Question: I have messed up with some of the settings in my XCode project and now when ever I try to find a text in project the finder window is coming as blank. I have quit my XCode and restarted my Mac multiple times but still this problem persists. This behavior is quite weird as it is happening only in a particular project and in rest of the project it is working fine. Please see the screen shot for the reference.
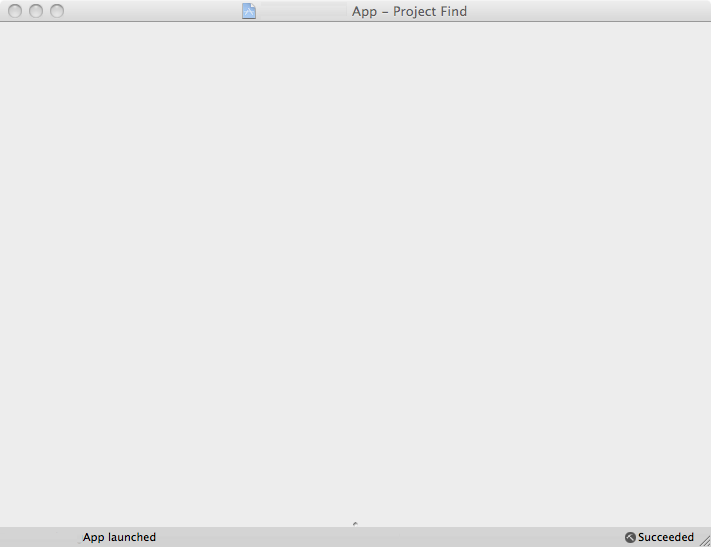
Answer: This problem being related to one project only, might be related to project settings :
You should try moving / deleting these files : 'YourProject.xcodeproj/<USERNAME>.*'
'.pbxuser''.perspectivev3'